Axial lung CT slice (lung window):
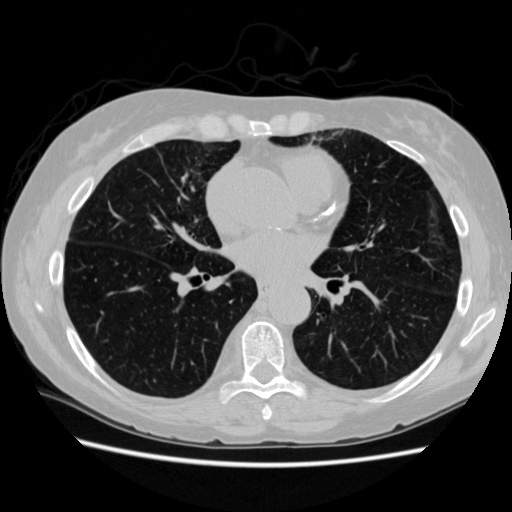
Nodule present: no